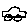
Label: car